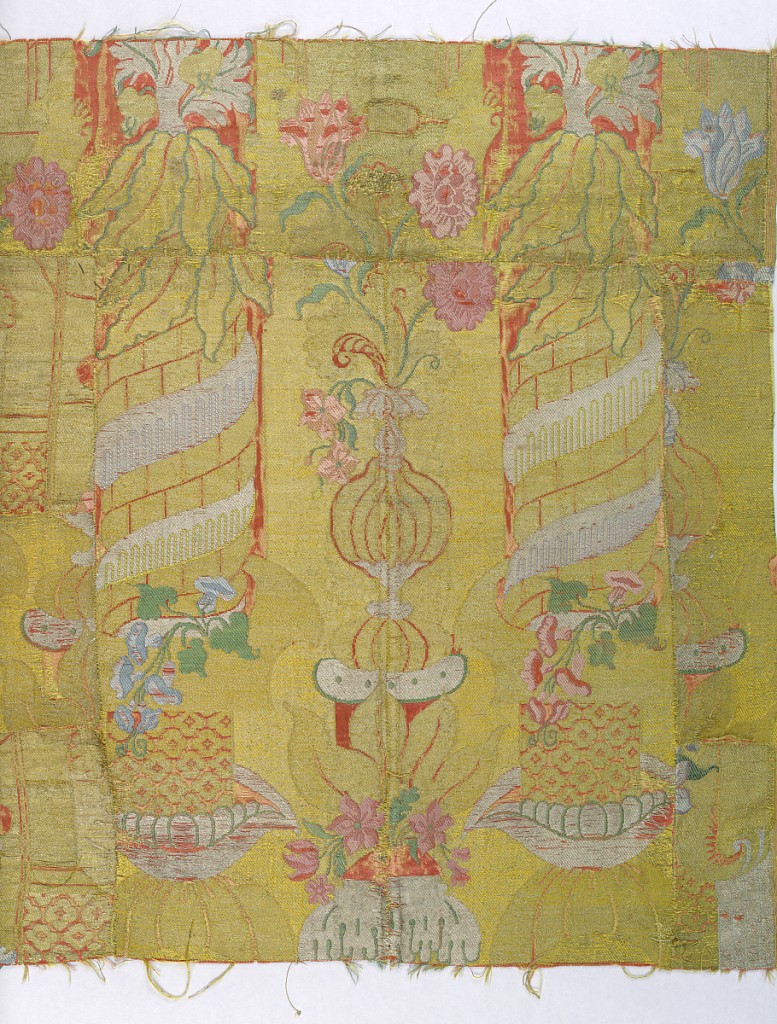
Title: Fragment
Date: late 17th–early 18th century
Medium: silk, metallic yarns Technique: woven with supplementary weft patterning (brocaded)
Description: Eight fragments sewn together to form a panel showing ‘Bizarre' style motifs which include a vase with pink flowers and a spiral column. Rich use of gold and silver with limited brocaded silk colors. Red-orange foundation fabric limited to linear details or small areas of background.